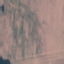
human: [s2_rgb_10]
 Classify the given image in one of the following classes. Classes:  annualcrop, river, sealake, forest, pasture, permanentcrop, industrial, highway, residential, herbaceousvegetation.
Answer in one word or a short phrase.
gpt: AnnualCrop